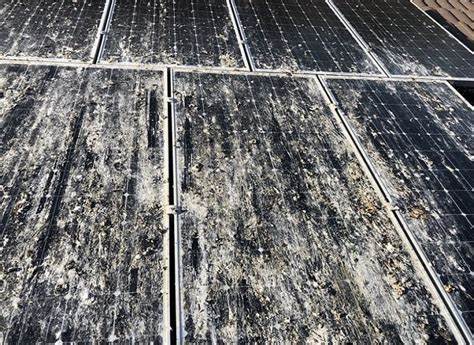
Label: Bird-drop